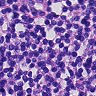
Metastatic tissue present: no